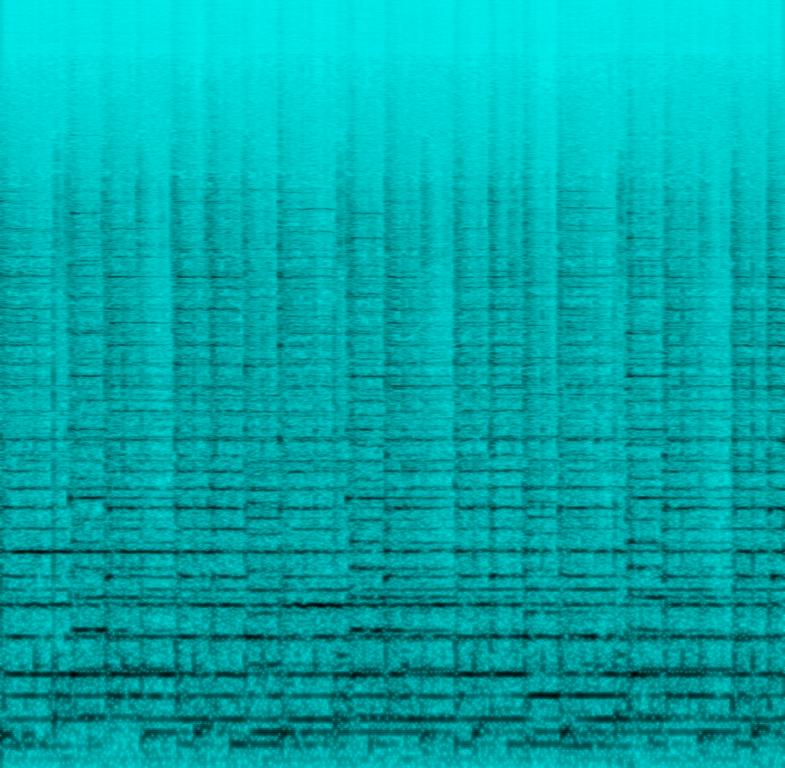
A male Hindi singer sings this tragic romantic song. The  song is medium tempo with a strong percussion line with tablas and other Indian percussion, strong bass line and a  sitar or guitar playing accompaniment. The song is sad yet romantic. The audio quality is average.